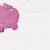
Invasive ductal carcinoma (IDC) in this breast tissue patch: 0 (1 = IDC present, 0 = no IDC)